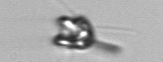
Label: Pyramimonas_longicauda